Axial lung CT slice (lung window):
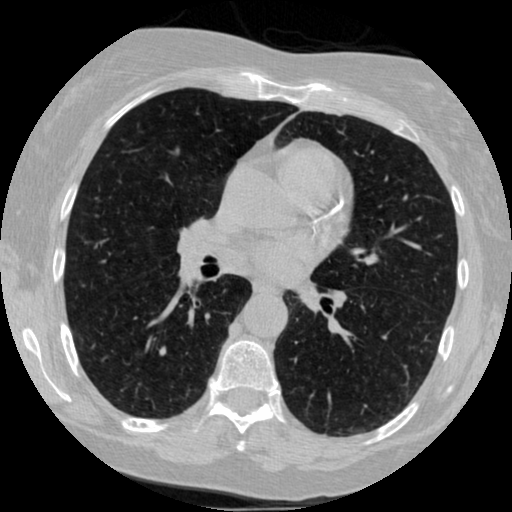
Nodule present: no